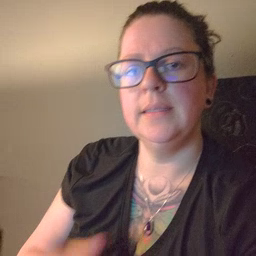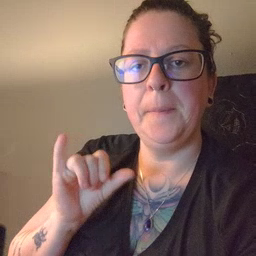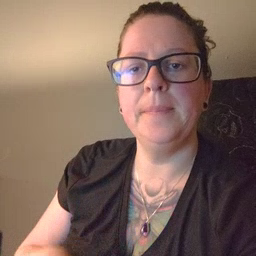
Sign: same